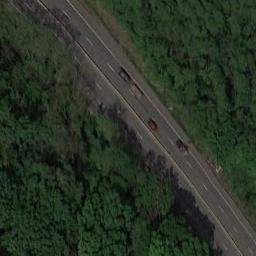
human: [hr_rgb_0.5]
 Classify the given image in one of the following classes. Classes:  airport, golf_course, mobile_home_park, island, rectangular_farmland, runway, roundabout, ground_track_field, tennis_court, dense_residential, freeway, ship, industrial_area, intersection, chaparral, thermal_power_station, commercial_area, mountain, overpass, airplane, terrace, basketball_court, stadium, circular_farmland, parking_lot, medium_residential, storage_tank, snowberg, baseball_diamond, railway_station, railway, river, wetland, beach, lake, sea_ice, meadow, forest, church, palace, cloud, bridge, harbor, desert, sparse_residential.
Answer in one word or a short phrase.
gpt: freeway